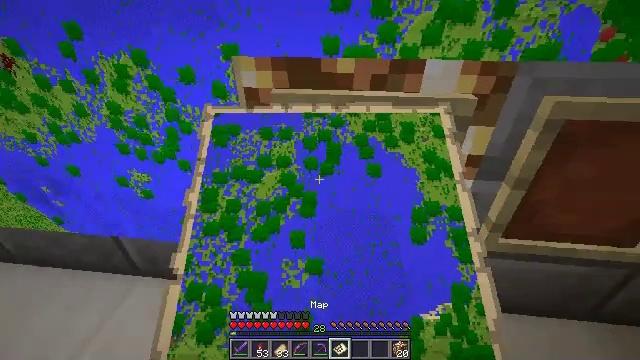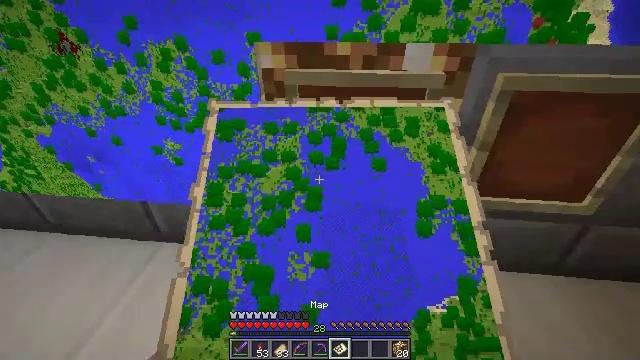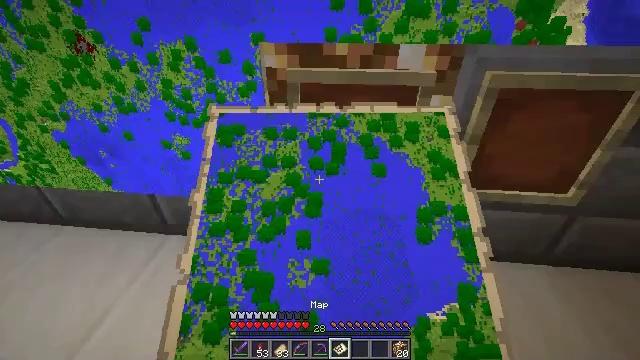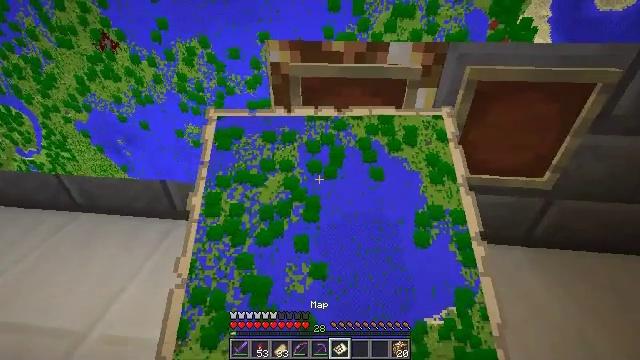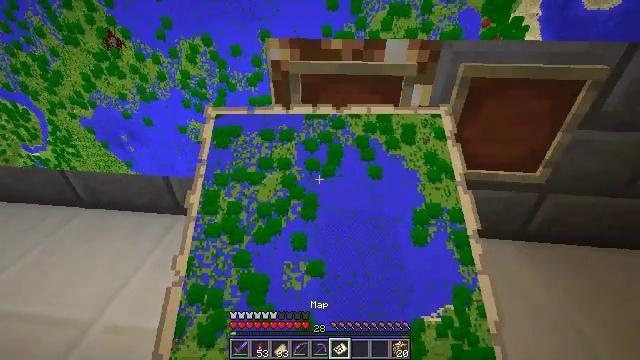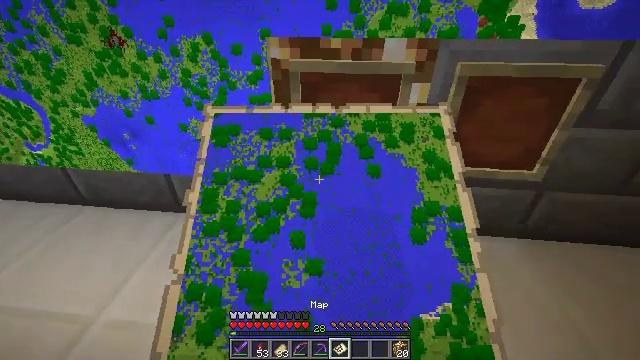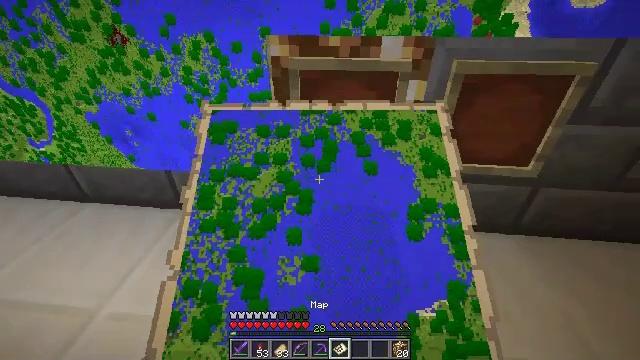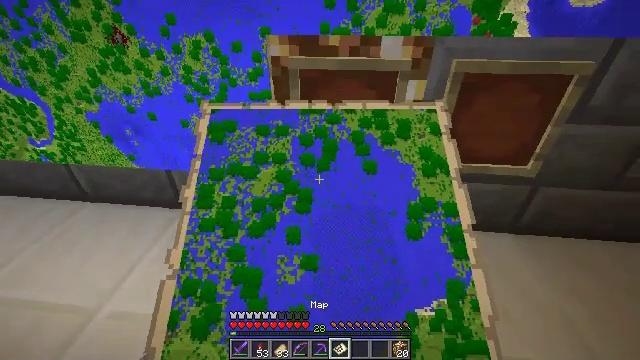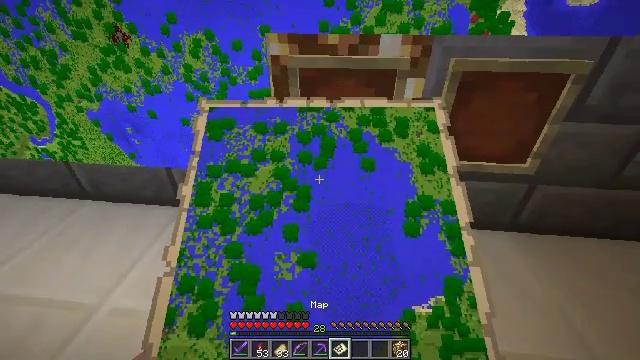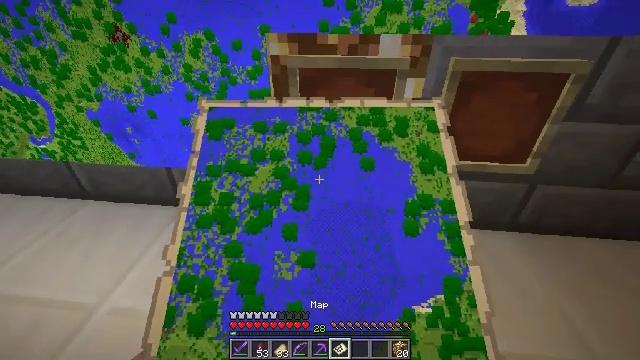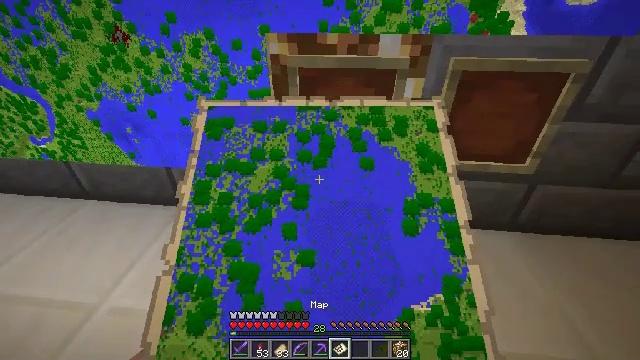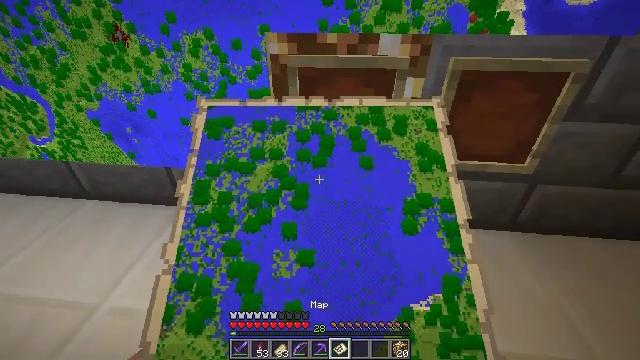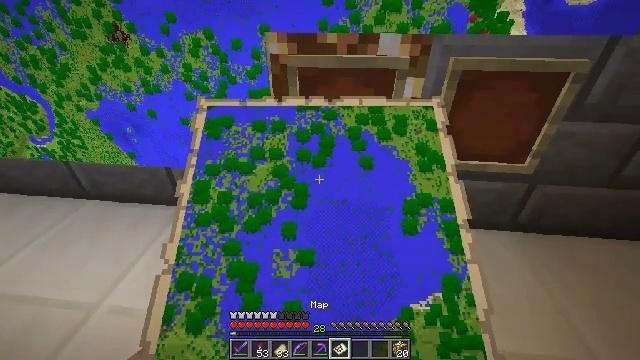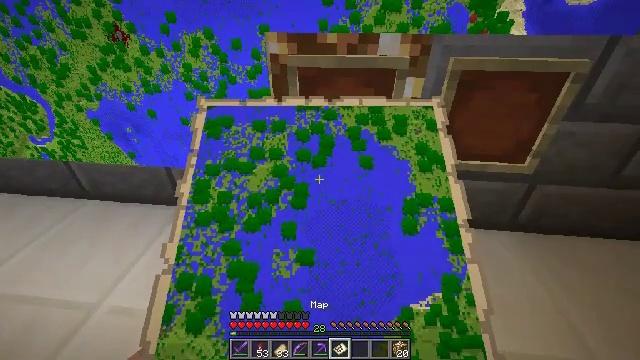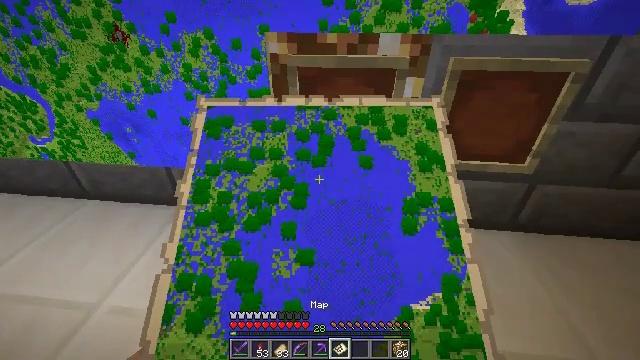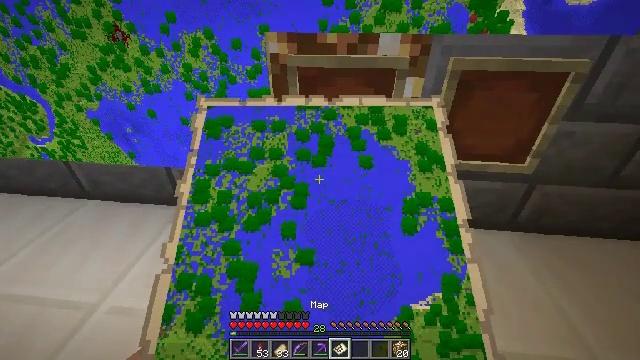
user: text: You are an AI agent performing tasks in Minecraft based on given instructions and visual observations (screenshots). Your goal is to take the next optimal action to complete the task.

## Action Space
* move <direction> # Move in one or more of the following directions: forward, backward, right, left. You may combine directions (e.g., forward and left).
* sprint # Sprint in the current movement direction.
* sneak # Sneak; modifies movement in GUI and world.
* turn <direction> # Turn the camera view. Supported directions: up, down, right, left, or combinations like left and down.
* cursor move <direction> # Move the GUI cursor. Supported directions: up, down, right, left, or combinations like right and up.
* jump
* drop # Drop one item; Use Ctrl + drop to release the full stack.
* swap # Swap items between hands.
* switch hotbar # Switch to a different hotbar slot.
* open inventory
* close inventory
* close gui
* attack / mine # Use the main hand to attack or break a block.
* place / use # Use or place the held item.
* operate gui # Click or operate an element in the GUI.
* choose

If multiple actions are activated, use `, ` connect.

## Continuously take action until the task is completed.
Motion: motion action
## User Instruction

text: Attack the stone bricks to gather materials.
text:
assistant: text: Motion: move back
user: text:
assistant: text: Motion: move back
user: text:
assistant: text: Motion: no_op
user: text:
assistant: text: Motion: no_op
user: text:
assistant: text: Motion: no_op
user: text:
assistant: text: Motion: no_op
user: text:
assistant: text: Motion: no_op
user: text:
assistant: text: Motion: no_op
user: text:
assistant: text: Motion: no_op
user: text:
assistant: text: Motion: no_op
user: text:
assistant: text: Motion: no_op
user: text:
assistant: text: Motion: no_op
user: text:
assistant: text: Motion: no_op
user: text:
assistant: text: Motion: no_op
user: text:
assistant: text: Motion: no_op
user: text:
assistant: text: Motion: no_op
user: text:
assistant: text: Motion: no_op
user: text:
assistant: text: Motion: no_op
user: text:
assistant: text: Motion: no_op
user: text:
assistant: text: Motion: no_op
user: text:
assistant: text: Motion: no_op
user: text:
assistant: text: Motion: no_op
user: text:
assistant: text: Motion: no_op
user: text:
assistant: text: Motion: no_op
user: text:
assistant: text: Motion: no_op
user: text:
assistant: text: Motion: no_op
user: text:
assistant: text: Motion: no_op
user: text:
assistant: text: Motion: no_op
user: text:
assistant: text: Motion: no_op
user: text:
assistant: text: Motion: open inventory